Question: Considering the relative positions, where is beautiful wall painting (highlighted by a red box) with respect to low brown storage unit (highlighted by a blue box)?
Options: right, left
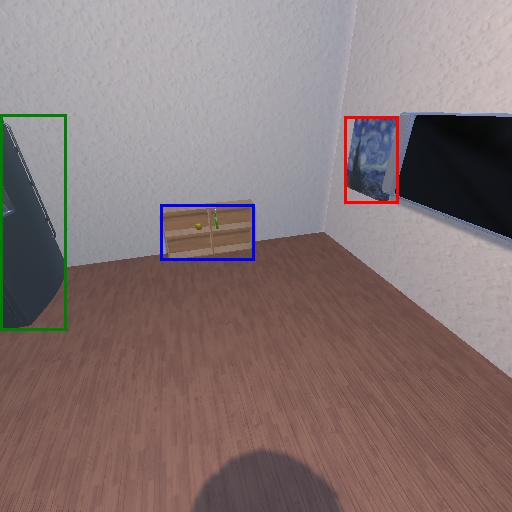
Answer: right